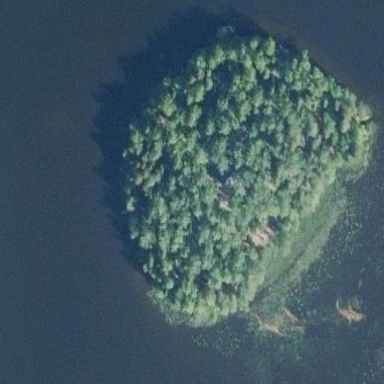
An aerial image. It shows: Islet.